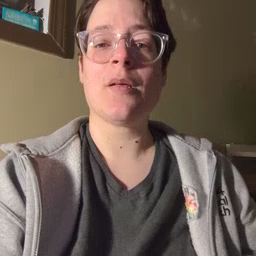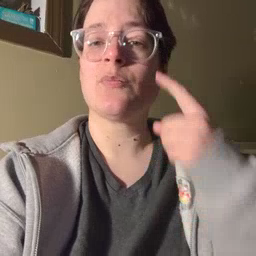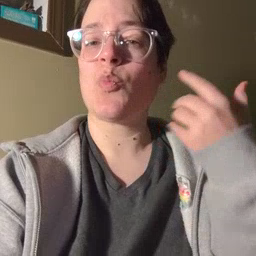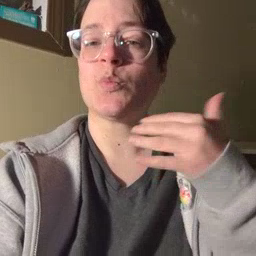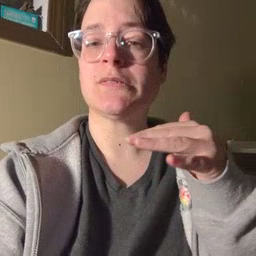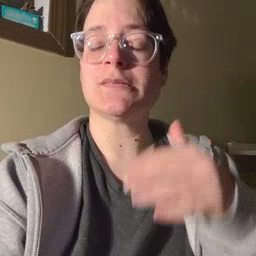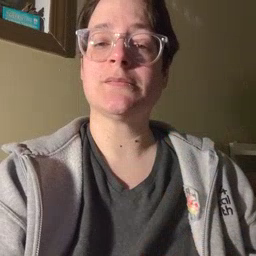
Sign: noisy